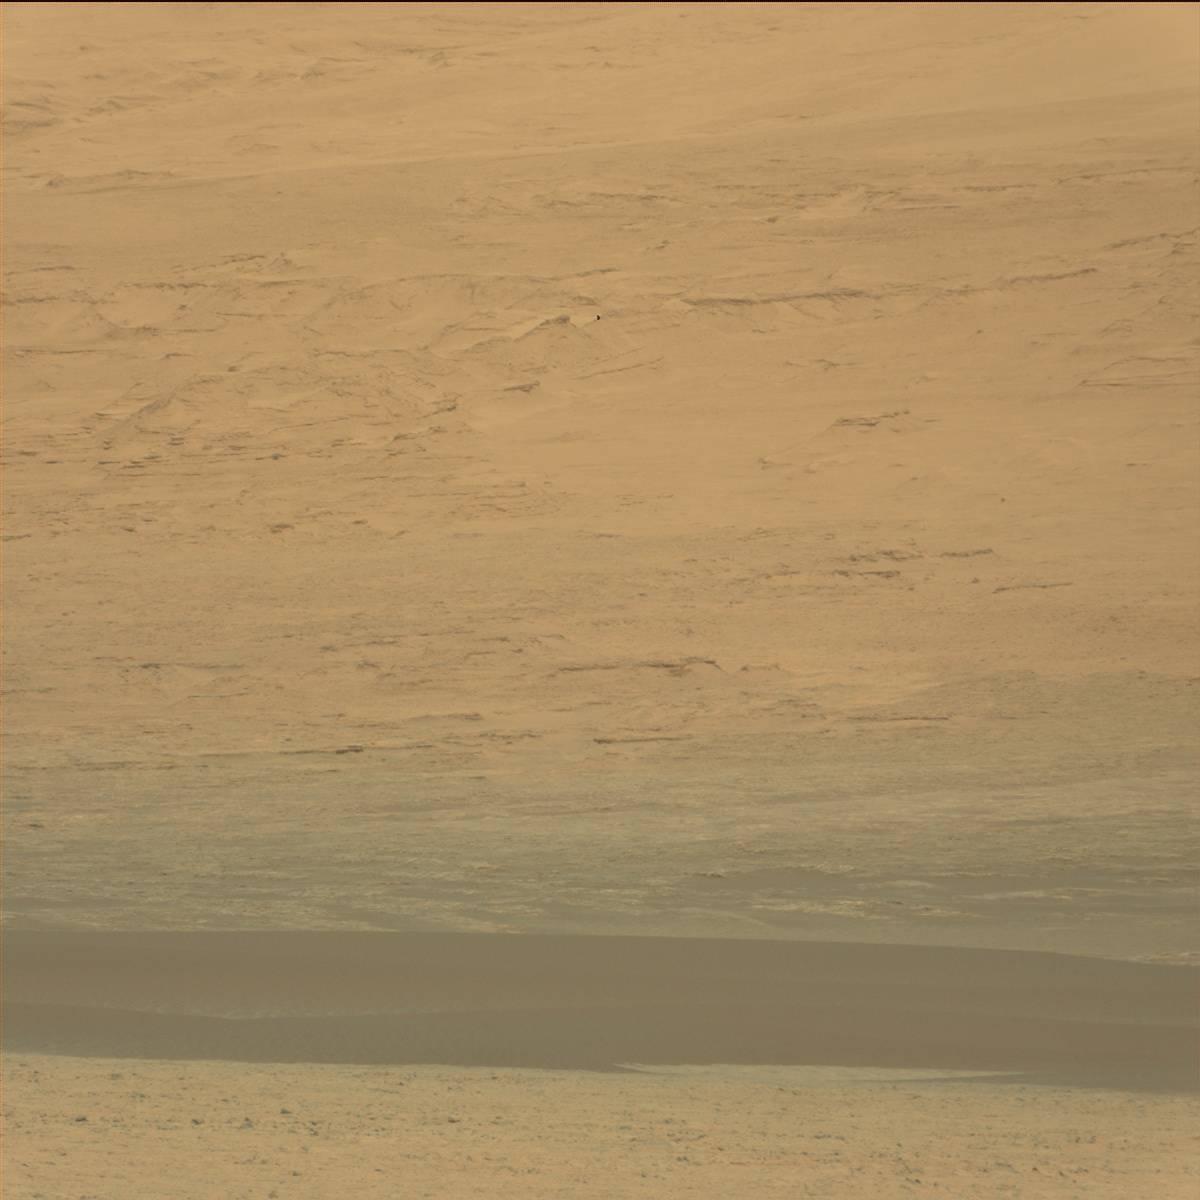
Terrain classes present: Ridge, Sand / Soil